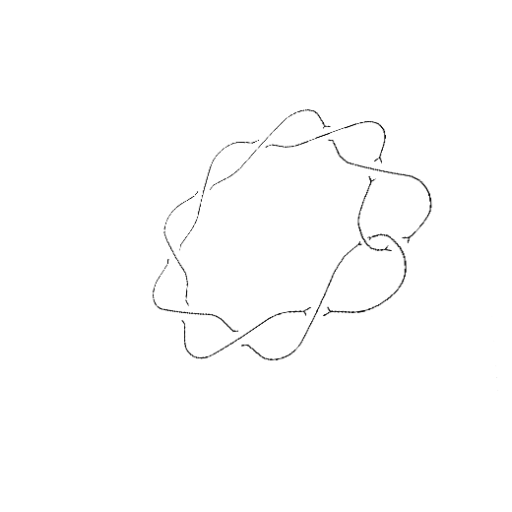
Crossing number: 10